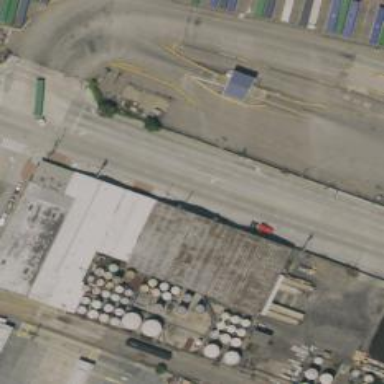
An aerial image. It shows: Warehouse building.